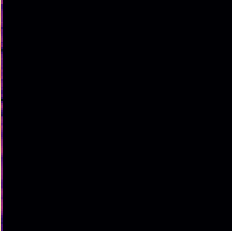
Sound class: Helicopter